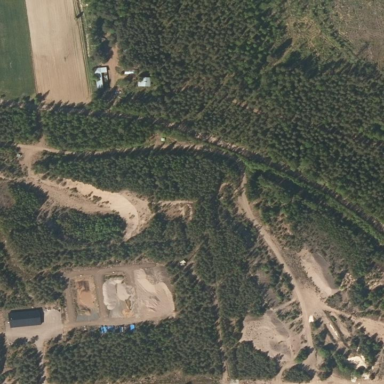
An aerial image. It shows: Quarry area.